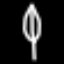
Label: leaf